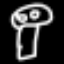
Label: mushroom